Question: I have a method that I don't own that is returning null but return type is Optional<Boolean>. When I call x.IsPresent() it throws (scenario #2). I tried wrapping the method in a fromNullable but I get a type mismatch (screen shot below). How can I fix so IsPresent() doesn't throw?
'''
import com.google.common.base.Optional;
private Optional<Boolean> get_I_dontHaveControlOverThisMethod () {
return null; // Ooops!
}
// Compile error? -----------------------> vvvvvvvvvvvvvvvvvvvvvvvvvvvvvvvvvvvv
Optional<Boolean> x = Optional.fromNullable(get_I_dontHaveControlOverThisMethod());
// (#1) Optional<Boolean> x = Optional.fromNullable(null); // <- this work fine
// (#2) Optional<Boolean> x = get_I_dontHaveControlOverThisMethod();
if (x.isPresent()) { // <- this blows up! NPE when (#2) runs
// non-null good value;
}
'''

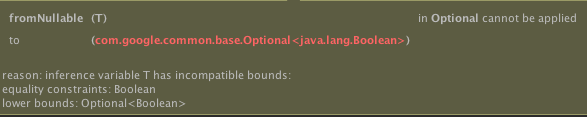
Answer: Use
'''
Optional<Boolean> x = get_I_dontHaveControlOverThisMethod();
if(x == null) x = Optional.absent();
'''
If you are calling such methods quite often, you can wrap it into function:
'''
static <T> Optional<T> safeOptional(Optional<T> optional) {
return optional == null ? Optional.absent() : optional;
}
'''
And use:
'''
Optional<Boolean> x = safeOptional(get_I_dontHaveControlOverThisMethod());
'''